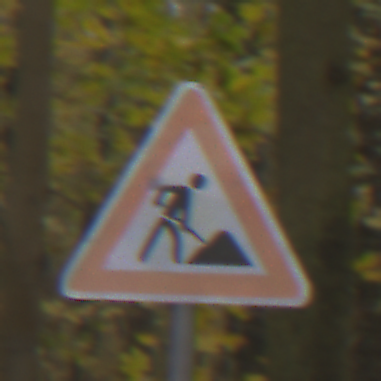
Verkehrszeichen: Arbeitsstelle
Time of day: MorningAfternoon
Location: Outdoor (Nature)
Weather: Overcast
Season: Autumn
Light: Natural